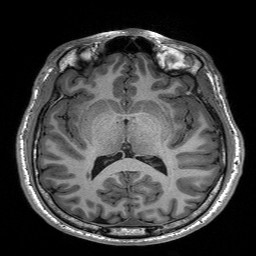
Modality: T1w
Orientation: coronal
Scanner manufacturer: siemens
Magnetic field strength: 3 T
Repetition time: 2.3 s
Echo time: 0.00197 s